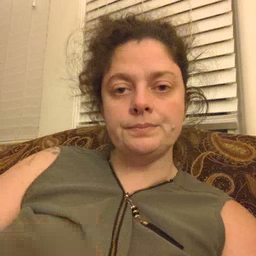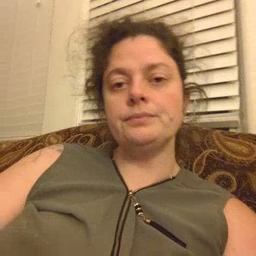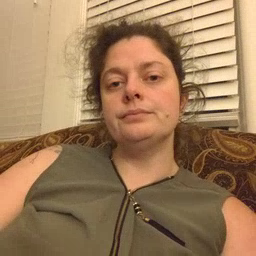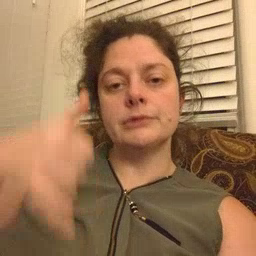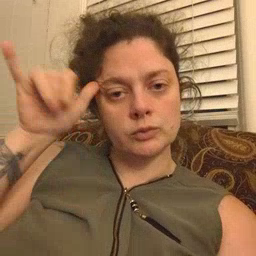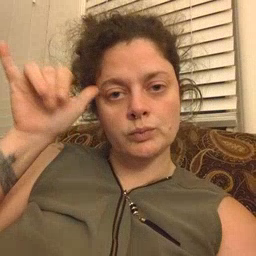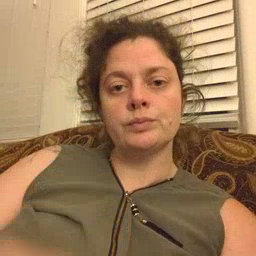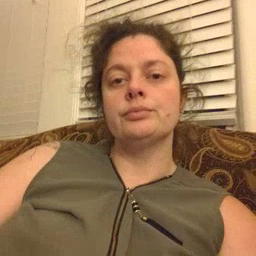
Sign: cow